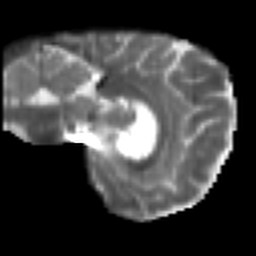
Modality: T2w
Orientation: sagittal
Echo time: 0.087 s